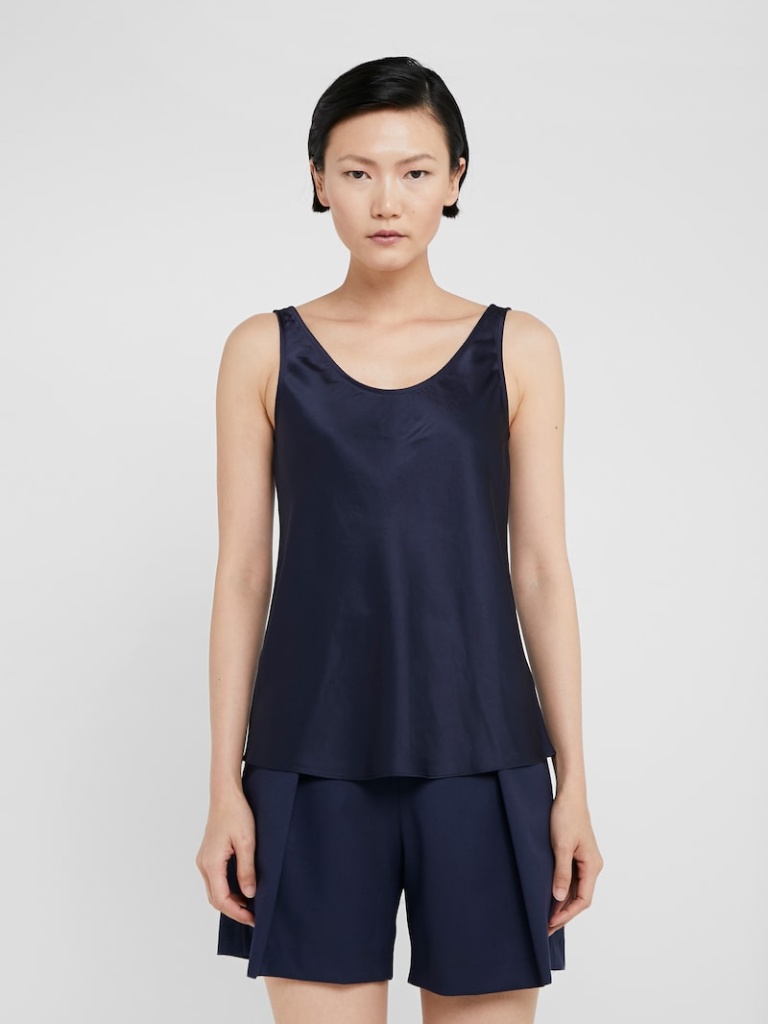
satin relaxed sleeveless hip length Untucked scoop tank